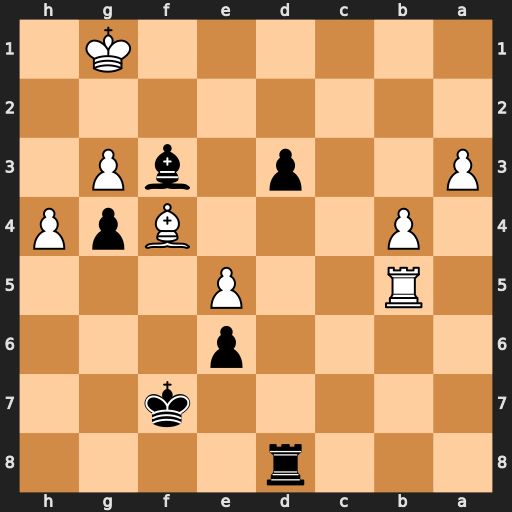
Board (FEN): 3r4/5k2/4p3/1R2P3/1P3BpP/P2p1bP1/8/6K1
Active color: b
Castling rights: -
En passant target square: -
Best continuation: d2 Bxd2 Rxd2